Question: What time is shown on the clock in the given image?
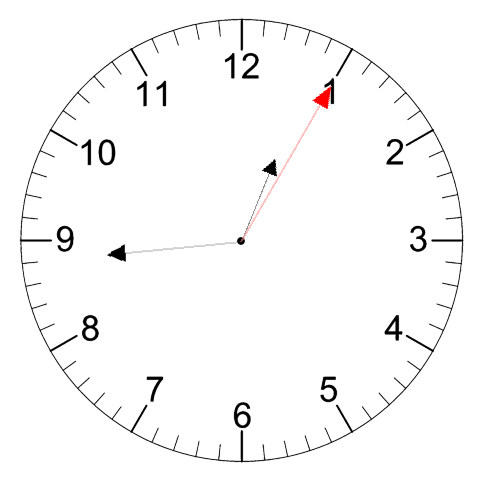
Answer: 12:44:05